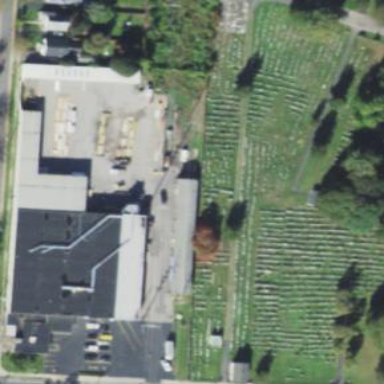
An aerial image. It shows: Cemetery.